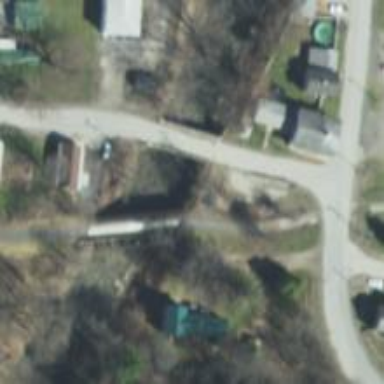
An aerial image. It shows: Path that crosses abandoned railway on bridge.